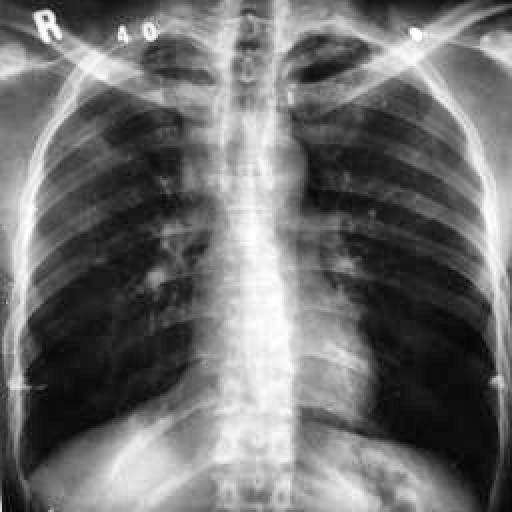
Finding: TUBERCULOSIS